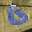
Label: 0